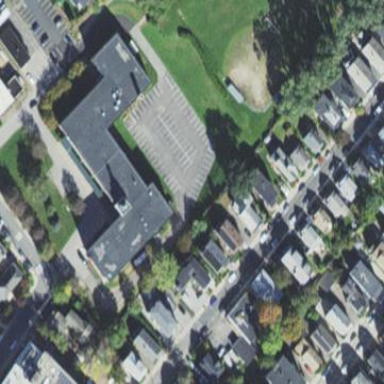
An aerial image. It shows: School.